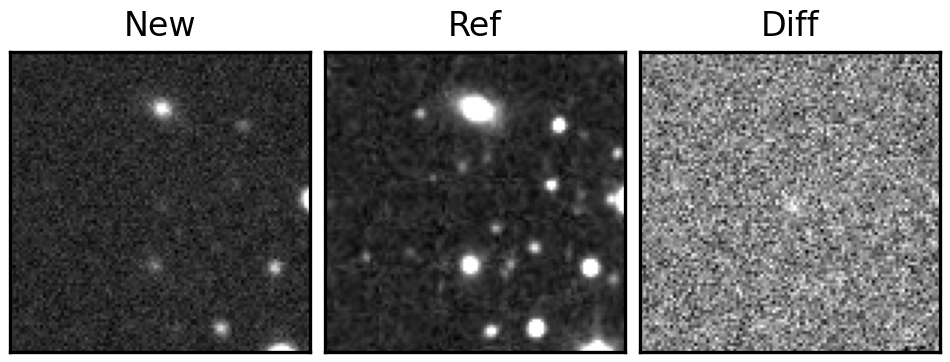
Label: real